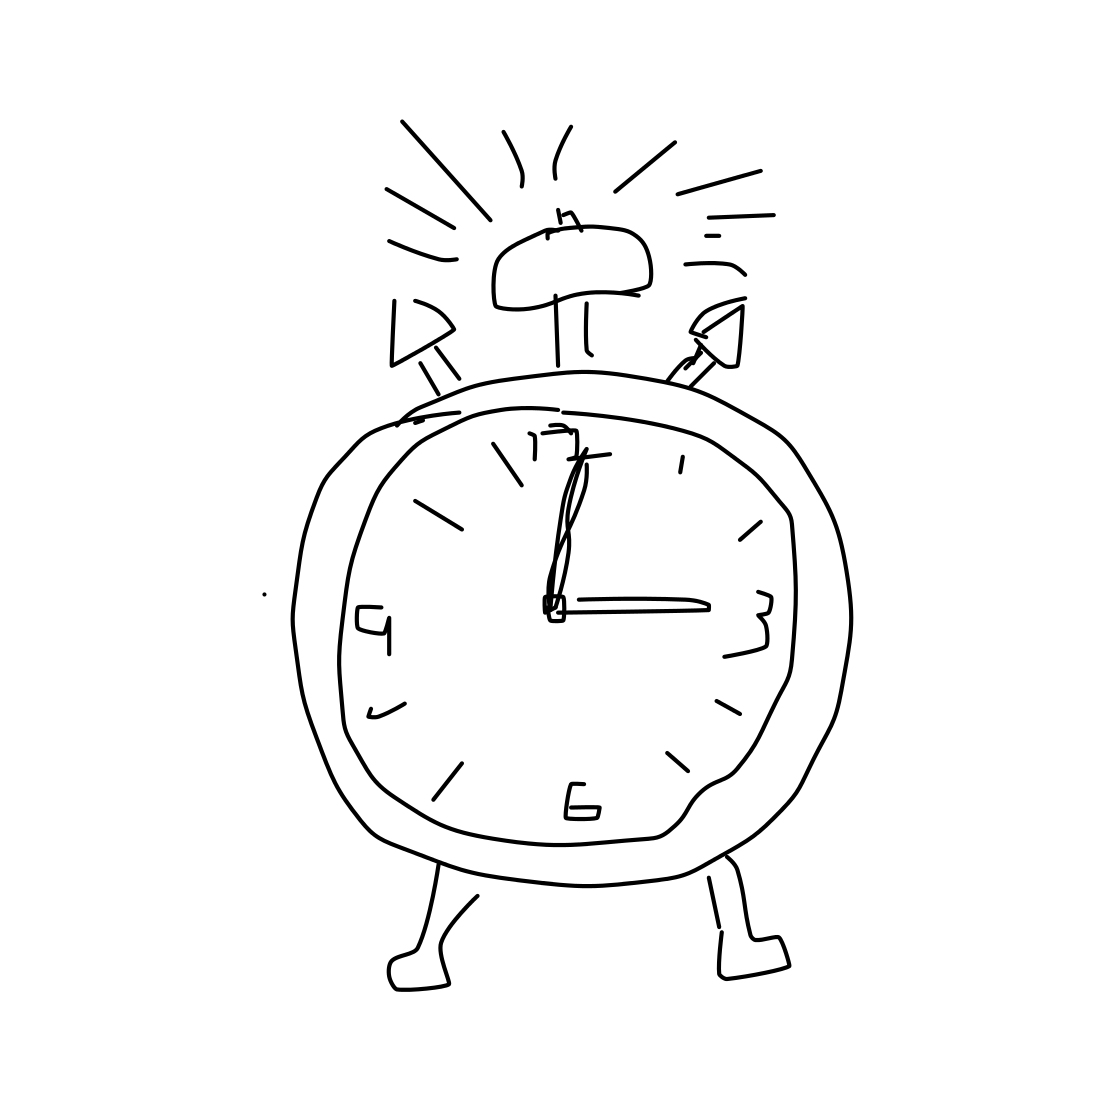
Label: alarm clock